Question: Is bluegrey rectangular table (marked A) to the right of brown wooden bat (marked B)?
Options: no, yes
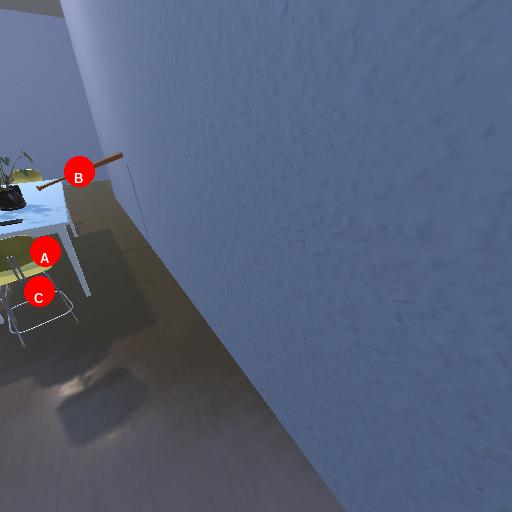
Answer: no